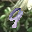
Label: 9